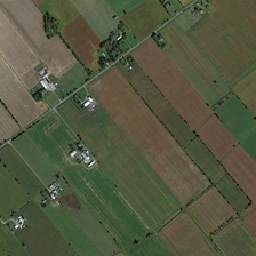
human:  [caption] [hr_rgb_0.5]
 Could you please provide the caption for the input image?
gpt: There are many houses on the farm.

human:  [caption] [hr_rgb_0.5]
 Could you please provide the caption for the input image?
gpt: There is nothing in the desert.

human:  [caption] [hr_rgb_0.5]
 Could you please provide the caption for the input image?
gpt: There's nothing in the desert.

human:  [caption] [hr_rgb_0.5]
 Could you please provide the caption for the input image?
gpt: There are several houses on the farm.

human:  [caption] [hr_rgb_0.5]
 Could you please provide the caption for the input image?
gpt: There are several houses on the farm.